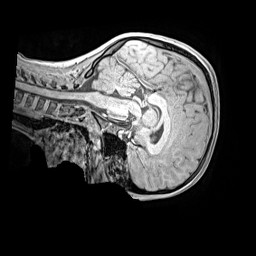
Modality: MP2RAGE
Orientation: sagittal
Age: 9
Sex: female
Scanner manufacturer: siemens
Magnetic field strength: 3 T
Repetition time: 4 s
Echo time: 0.00299 s